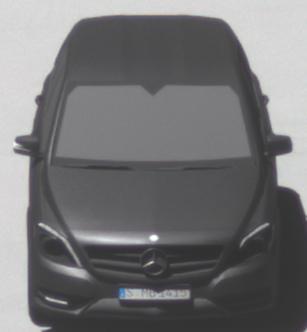
Make: Mercedes-Benz
Model: B 180 BlueEFFICIENCY
Detailed model: B-Class (246)
Model produced from: 2011/11
Model produced until: 2012/10
Doors: 5
Color: gray
Road condition: dry road
Daytime: midday
Contrast: high contrast